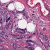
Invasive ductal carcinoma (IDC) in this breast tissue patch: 1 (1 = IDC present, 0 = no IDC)